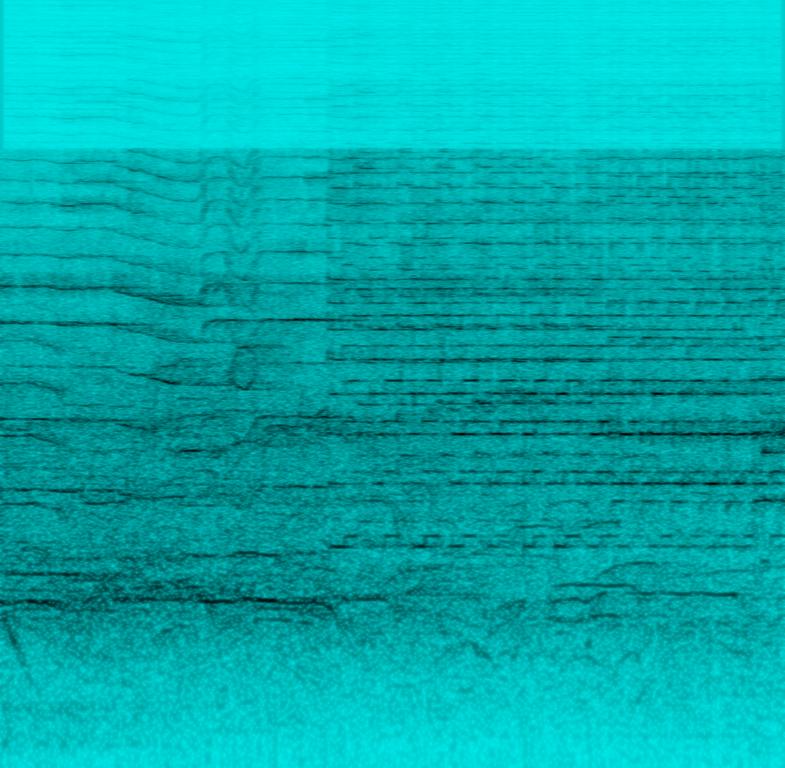
This amateur recording clip features the bagpipes playing a melody. This tune is played at a fast tempo and at a high pitch. There are no other instruments in this song. There are no voices in this song. This song is an instrumental. This song can be played in a village fair. The sound of the crowd cheering is heard throughout the song.